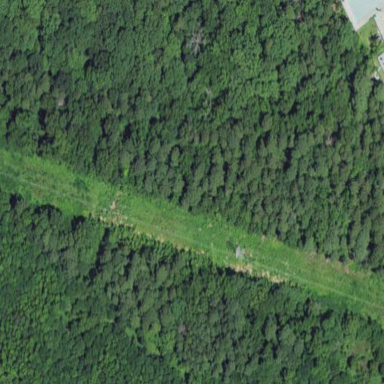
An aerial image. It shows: Mixed woodland area with variety of leaf types and cycles.